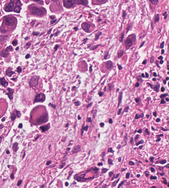
Tumor epithelial tissue: yes
Tumor-associated stroma tissue: yes
Normal tissue: no